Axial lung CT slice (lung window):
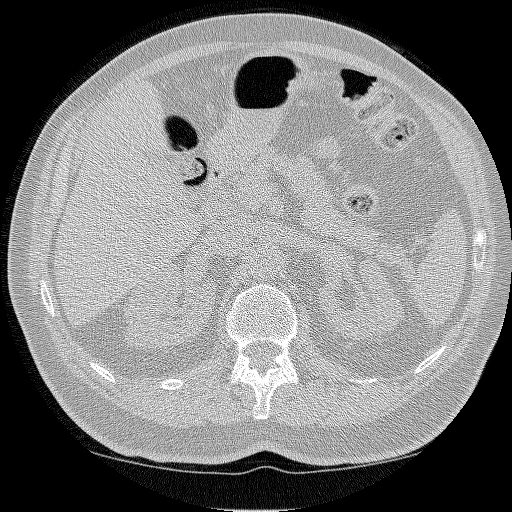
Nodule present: no